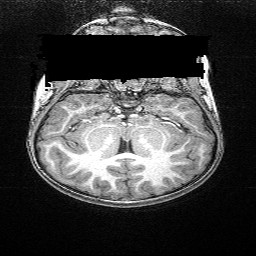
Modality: T1w
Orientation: sagittal